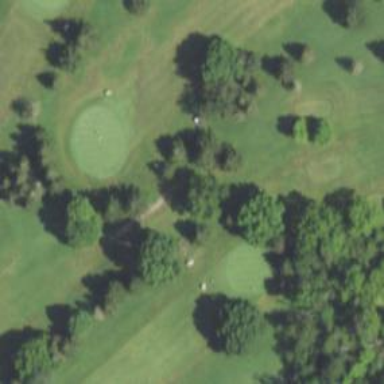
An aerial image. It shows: Golf tee.